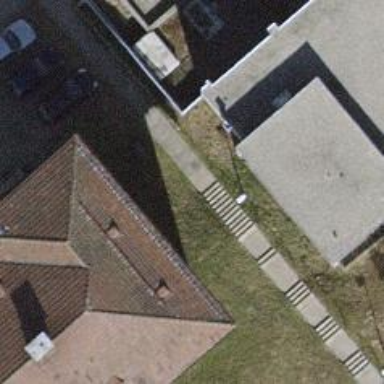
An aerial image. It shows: Set of steps on the road.